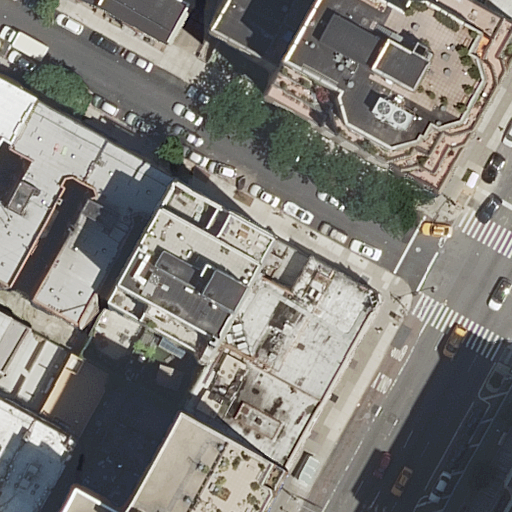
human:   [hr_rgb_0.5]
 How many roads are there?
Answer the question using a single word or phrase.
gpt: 5

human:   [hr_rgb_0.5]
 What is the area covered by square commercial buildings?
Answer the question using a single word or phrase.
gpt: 0m2

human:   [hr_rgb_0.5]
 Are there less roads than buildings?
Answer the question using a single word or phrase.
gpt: yes

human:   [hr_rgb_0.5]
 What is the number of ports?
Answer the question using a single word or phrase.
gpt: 0

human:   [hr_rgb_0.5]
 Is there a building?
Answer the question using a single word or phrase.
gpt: yes

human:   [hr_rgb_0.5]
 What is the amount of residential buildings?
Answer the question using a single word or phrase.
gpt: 16

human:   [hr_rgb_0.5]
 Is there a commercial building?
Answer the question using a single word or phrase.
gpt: no

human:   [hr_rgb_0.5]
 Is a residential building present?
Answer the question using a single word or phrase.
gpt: yes

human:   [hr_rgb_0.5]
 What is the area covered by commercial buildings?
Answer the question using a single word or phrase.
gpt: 0m2

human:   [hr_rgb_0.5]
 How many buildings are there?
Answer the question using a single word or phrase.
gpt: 16

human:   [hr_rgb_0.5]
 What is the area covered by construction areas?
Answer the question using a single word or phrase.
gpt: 0m2

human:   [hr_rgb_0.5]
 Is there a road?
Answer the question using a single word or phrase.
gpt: yes

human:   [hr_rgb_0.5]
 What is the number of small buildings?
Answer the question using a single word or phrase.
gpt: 6

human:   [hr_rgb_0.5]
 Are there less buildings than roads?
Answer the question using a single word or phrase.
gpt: no

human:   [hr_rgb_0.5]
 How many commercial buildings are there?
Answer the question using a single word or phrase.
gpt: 0

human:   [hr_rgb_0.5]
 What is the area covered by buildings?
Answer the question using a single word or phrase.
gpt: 5788m2

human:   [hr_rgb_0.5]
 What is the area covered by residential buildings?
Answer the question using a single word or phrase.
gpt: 5788m2

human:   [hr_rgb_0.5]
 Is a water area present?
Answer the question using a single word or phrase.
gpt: no

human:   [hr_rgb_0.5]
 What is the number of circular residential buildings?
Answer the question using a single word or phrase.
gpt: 0

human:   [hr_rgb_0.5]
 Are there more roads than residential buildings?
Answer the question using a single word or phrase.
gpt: no

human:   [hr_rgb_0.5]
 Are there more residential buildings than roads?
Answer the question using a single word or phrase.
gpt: yes

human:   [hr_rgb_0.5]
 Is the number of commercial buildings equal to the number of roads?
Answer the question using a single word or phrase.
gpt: no

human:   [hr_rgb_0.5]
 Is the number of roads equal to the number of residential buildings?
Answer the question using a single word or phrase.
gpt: no

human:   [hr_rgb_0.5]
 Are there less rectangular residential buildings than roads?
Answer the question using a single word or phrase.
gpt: no

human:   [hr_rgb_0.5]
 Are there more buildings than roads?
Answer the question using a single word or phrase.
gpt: yes

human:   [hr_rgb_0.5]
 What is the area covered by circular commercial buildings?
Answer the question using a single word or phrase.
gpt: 0m2

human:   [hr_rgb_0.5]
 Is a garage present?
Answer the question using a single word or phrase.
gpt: no

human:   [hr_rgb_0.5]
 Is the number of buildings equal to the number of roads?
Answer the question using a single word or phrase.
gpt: no

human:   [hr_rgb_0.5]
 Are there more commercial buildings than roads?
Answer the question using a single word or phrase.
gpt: no

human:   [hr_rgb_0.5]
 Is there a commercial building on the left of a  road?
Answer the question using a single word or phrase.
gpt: no

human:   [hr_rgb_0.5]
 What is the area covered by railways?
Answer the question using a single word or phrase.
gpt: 0m2

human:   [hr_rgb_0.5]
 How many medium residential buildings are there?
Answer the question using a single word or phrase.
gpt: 6

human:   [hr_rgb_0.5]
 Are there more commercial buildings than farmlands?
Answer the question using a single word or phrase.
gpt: no

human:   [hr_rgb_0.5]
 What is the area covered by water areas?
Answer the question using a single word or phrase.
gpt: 0m2

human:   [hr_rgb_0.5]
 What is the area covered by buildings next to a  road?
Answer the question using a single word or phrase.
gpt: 5788m2

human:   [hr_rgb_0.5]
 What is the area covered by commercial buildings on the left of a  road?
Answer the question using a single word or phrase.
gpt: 0m2

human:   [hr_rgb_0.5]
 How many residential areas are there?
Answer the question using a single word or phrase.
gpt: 0

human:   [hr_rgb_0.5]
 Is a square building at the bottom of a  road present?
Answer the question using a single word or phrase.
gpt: no

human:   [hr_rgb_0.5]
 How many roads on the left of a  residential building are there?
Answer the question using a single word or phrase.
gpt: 2

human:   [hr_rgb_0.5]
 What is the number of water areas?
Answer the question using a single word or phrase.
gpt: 0

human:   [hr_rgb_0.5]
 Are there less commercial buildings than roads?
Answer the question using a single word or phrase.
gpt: yes

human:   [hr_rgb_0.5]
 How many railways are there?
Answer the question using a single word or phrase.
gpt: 0

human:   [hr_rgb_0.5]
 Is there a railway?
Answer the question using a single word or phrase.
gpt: no

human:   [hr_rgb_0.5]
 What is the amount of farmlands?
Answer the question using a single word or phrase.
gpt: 0

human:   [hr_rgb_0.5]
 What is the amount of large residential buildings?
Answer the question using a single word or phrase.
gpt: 4

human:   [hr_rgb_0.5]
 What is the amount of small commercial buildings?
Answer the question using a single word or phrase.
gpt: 0

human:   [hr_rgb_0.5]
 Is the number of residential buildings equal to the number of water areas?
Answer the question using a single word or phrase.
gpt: no

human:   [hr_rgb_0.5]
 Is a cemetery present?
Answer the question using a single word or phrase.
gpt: no

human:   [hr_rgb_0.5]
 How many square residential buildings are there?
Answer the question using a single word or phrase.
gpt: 0

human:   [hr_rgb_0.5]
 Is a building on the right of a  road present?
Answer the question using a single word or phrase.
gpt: yes

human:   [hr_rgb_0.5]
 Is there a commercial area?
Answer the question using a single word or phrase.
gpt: no

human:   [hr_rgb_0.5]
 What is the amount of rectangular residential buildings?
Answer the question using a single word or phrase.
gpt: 10

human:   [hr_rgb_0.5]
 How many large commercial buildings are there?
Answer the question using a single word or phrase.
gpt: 0

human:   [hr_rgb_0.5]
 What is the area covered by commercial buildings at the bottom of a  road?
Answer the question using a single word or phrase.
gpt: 0m2

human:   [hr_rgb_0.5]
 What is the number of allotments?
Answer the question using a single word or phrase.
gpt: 0

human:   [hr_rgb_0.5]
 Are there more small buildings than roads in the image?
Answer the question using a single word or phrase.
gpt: yes

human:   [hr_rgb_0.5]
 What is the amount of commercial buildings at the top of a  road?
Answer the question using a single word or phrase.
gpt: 0

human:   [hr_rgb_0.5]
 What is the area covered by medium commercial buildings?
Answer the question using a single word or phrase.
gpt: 0m2

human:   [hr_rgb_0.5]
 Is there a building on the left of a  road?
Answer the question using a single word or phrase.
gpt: yes

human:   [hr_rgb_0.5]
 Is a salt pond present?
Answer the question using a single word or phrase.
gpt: no

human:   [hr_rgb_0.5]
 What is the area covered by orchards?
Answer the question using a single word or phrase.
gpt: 0m2

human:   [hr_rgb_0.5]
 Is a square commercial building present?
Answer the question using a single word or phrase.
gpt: no

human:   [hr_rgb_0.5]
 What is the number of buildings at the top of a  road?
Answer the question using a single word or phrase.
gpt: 12

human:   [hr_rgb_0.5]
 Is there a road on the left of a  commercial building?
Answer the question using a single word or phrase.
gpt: no